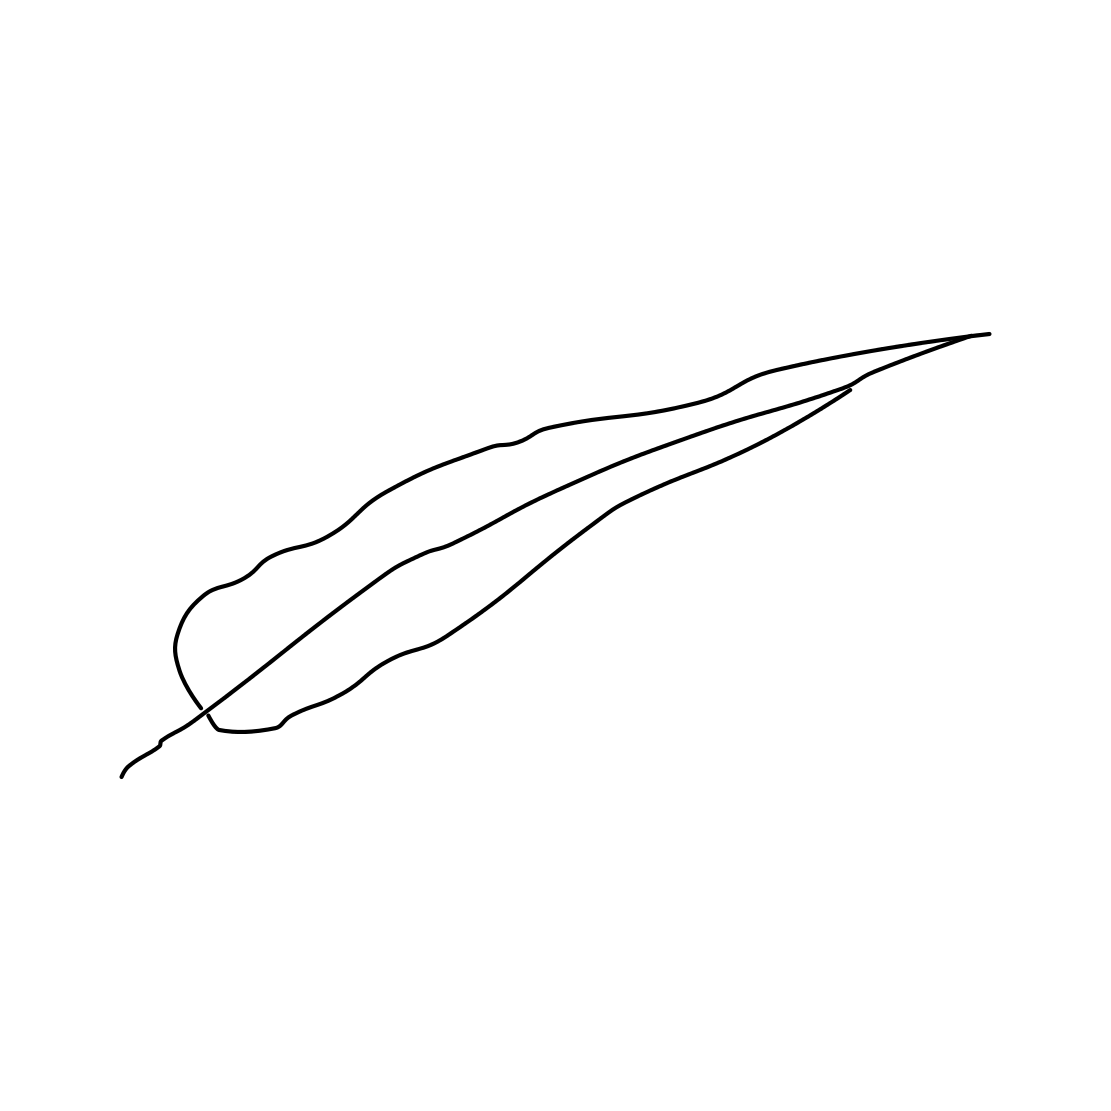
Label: feather